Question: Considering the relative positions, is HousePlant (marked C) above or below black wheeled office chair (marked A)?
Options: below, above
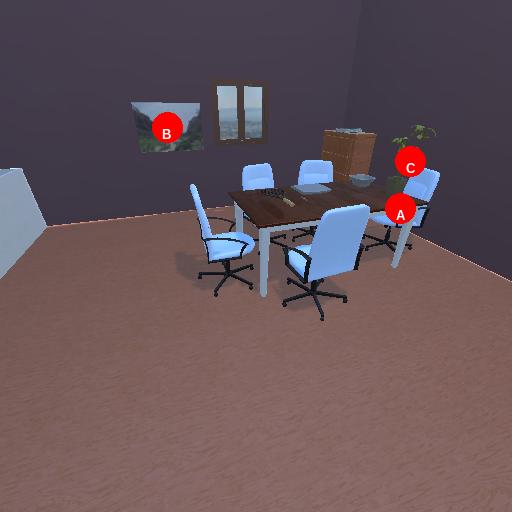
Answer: below